Question: ### Versions
- - - -
### Description
FileChooser overlaps text on scrolling through files list. Looks like the 1st content stays and on scroll the content of scrolled data is getting displayed on top of 1st content.
### Code and Logs
'''
from kivy.app import App
from kivy.uix.floatlayout import FloatLayout
from kivy.uix.screenmanager import Screen, ScreenManager
from kivy.uix.popup import Popup
from kivy.properties import ObjectProperty, BoundedNumericProperty, StringProperty
from kivy.lang import Builder
class FirstWindow(Screen):
def show_load(self):
content = LoadDialog(load=self.load, cancel=self.dismiss_popup)
self._popup = Popup(title="Load file", content=content,
size_hint=(0.9, 0.9))
self._popup.open()
def dismiss_popup(self):
self._popup.dismiss()
def cancel(self):
pass
def load(path, selection):
print(path, selection)
class LoadDialog(FloatLayout):
load = ObjectProperty(None)
cancel = ObjectProperty(None)
class EditorApp(App):
def build(self):
kv = Builder.load_file("editor.kv")
self.screen_manager = ScreenManager()
screen = FirstWindow(name="first")
self.screen_manager.add_widget(screen)
self.screen_manager.current = "first"
return self.screen_manager
if __name__ == "__main__":
editor_app = EditorApp()
editor_app.run()
'''
'''
<FirstWindow>:
BoxLayout:
orientation: "vertical"
Button:
text: "Select Folder"
on_release: root.show_load()
<LoadDialog>:
BoxLayout:
size: root.size
pos: root.pos
orientation: "vertical"
FileChooserListView:
id: filechooser
BoxLayout:
size_hint_y: None
height: 30
Button:
text: "Cancel"
on_release: root.cancel()
Button:
text: "Load"
on_release: root.load(filechooser.path, filechooser.selection)
'''

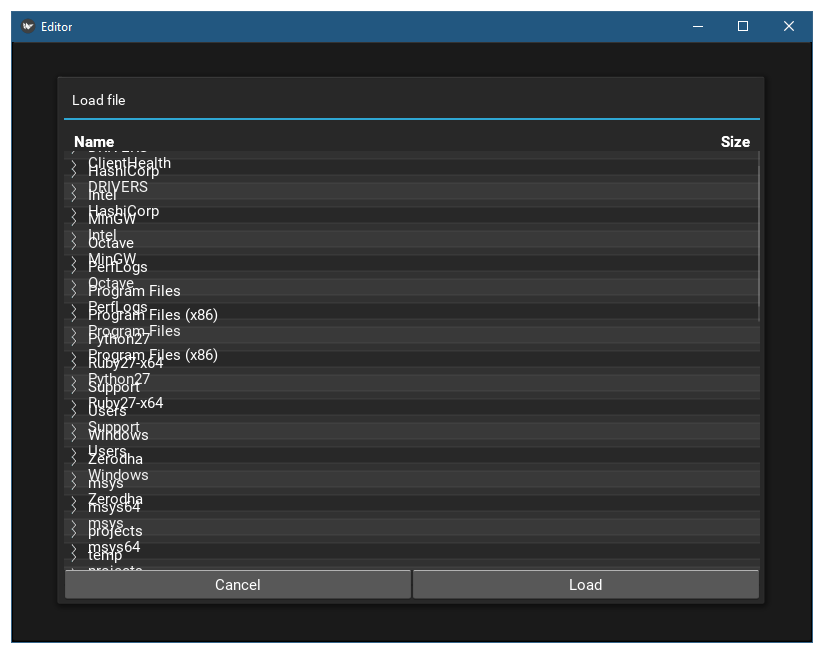
Answer: For people who are facing the same issue, I resolved by replacing FileChooser with Plyer's native filechooser. Disussion on Github can be <URL>